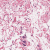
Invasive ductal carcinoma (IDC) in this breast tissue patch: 0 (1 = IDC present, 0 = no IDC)